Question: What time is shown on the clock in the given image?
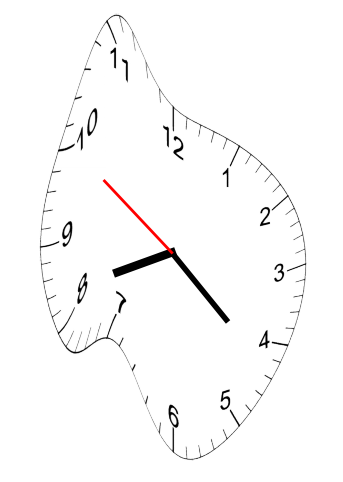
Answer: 08:21:50